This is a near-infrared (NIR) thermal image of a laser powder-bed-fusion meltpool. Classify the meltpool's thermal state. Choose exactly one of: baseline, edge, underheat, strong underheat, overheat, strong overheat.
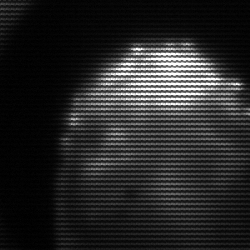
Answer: edge